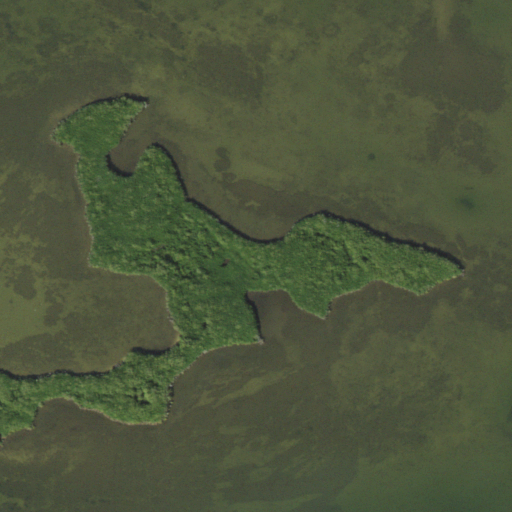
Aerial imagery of island in Florida named Mendit Key containing open water, herbaceous wetlands, and woody wetlands